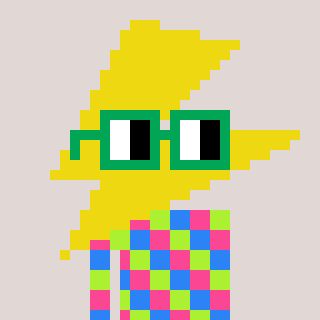
a pixel art character with square green glasses, a lightning bolt-shaped head and a darkbrown-colored body on a warm background